Question: For our ecommerce store, we have a backend that allows employees to upload product shots. These images are then resized to fit the design of the website.
For a while now we've been having an issue with some very weird distortion in the images. Here is a sample of the distortion:

Reuploading the image usually fixes the problem, but it's been getting worse and worse.
Today, I took at look at the original uploaded files, and I see that the distortion is there in the original file. I know that they are not being uploaded like that, so the corruption is happening during the upload. Any idea what might cause this?
The originals are produced in Photoshop on Mac, and uploaded using Firefox on a Mac.
Here is the code that uploads the file
'''
<cffile action="UPLOAD"
filefield="form.imageFile"
destination="#UploadPath#"
nameconflict="makeunique"
accept="image/gif, image/pjpeg, image/jpeg, image/jpg, application/pdf">
'''
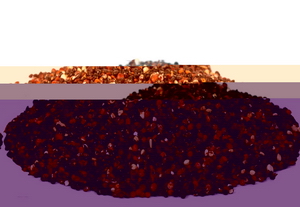
Answer: So as it turns out, the issue is was specific to that computer and that browser. Seems that that specific Firefox was corrupting files randomly on upload.
Using a different browser, even on that same machine, has resolved all the issues.